Question: I have the below code, I need that the output of the print update a new column.
'''
import pandas as pd
import re
import numpy as np
import urllib.parse
from urllib.request import urlopen
import requests
from bs4 import BeautifulSoup
df = pd.read_csv('IR006.csv')
pd.set_option('display.max_colwidth', -1)
df4 = pd.read_csv('IR006.csv')
df4['UPDATE'] = "" **#This is the column where i wanna see the output of the for loop**
'''
So, here is the loop that fetch data from URL:
'''
for link in df4.iterrows():
url = link[1]['URL'].replace('/v01/', '/depot/')
x = urlopen(url)
new = x.read()
soup = BeautifulSoup(new, "lxml-xml")
match = ''.join(re.findall(r"[C][L]\S{8}", str(soup)))
print(match)
'''
Output:
'''
CLdbDQgFdD
CLYwHQYDVR
CLYwHQYDVR
CLYwHQYDVR
CLYwHQYDVR
'''
The Dataframe look like this:

So how I can put the data that generates the loop in a new column name "UPDATE"
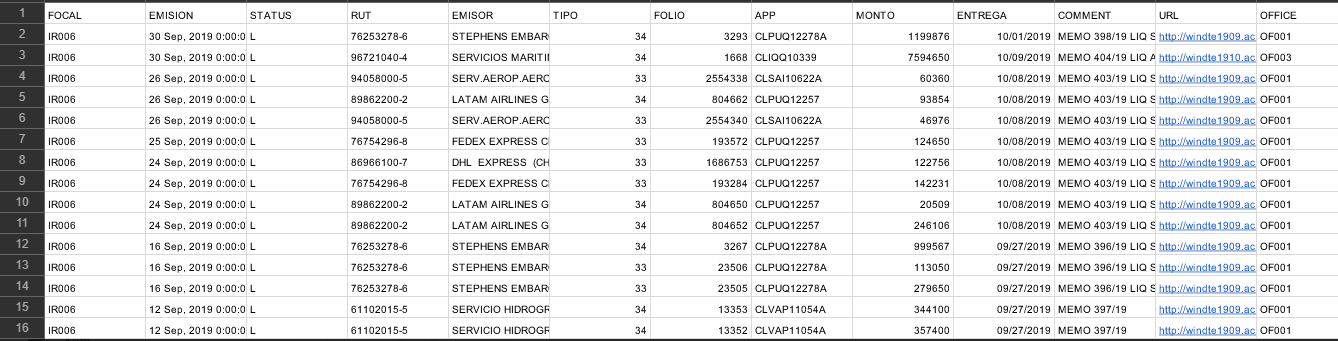
Answer: Try the following code:
'''
for idx,row in df4.iterrows():
url = row['URL'].replace('/v01/', '/depot/')
x = urlopen(url)
new = x.read()
soup = BeautifulSoup(new, "lxml-xml")
match = ''.join(re.findall(r"[C][L]\S{8}", str(soup)))
df4.at[idx,'UPDATE'] = match
'''